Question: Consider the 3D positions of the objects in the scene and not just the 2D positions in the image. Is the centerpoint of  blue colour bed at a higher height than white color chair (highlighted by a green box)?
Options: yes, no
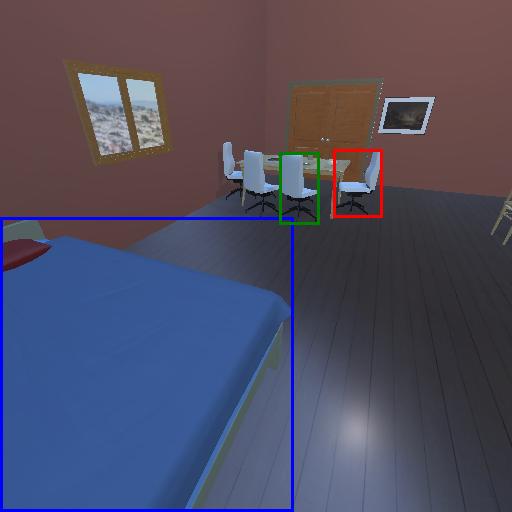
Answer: yes